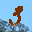
Label: 3